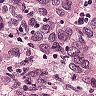
Metastatic tissue present: yes